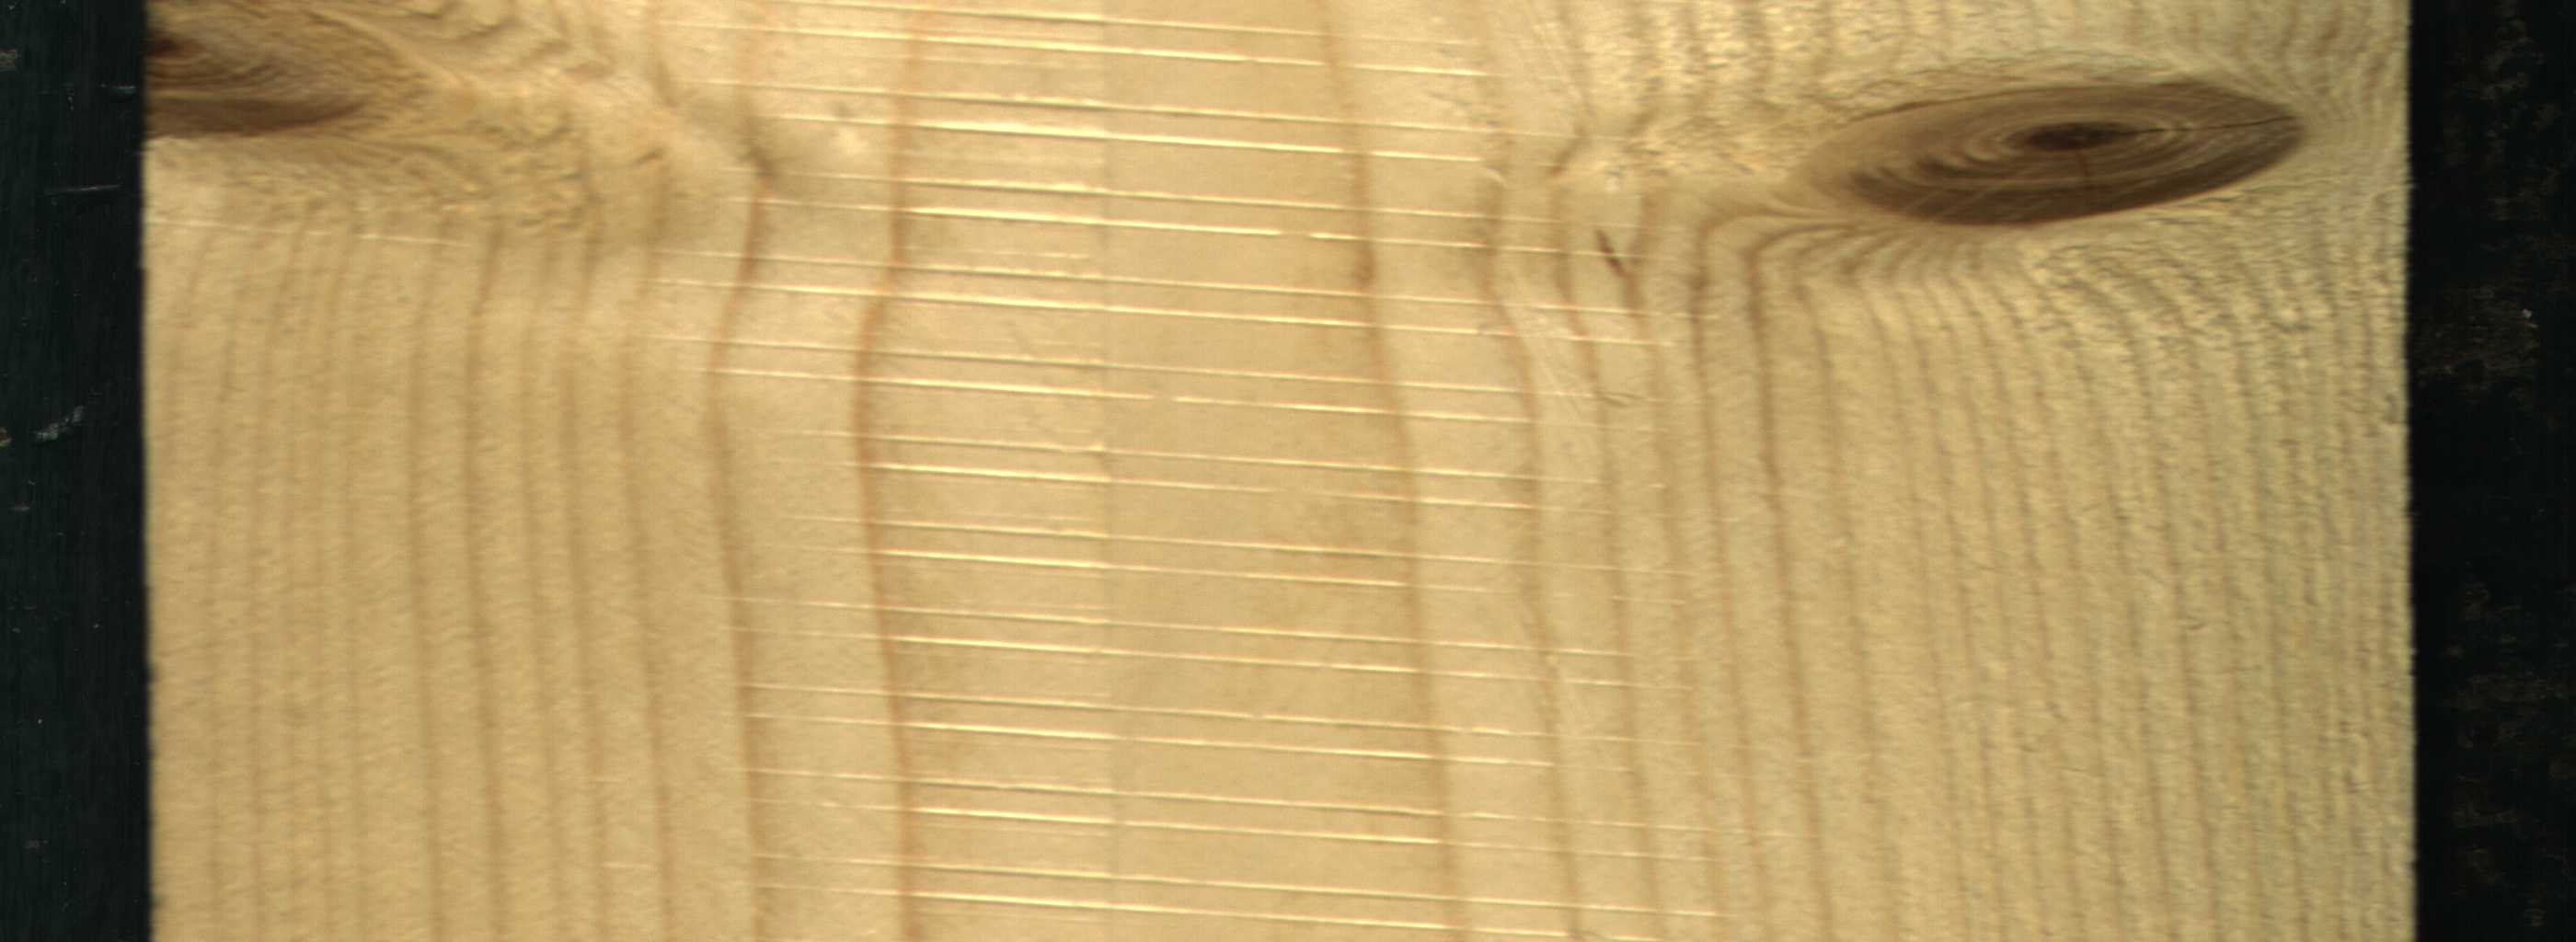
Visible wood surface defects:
Live_Knot
Live_Knot